Question:
In my project, i have to set an image rating value in any format (*.png, *.jpg, *.bmp etc.), and return the value.
I try to use 'PropertyItem'. it doesnt work.
'''
Image im = Image.FromFile("D:\2.jpg");
int intValue = 3;
byte[] intBytes = BitConverter.GetBytes(intValue);
if (BitConverter.IsLittleEndian)Array.Reverse(intBytes);
byte[] result = intBytes;
PropertyItem prop = im.GetPropertyItem(18246);
prop.Value = result;
im.SetPropertyItem(prop);
'''
Does any one do this, if yes how, thanks?
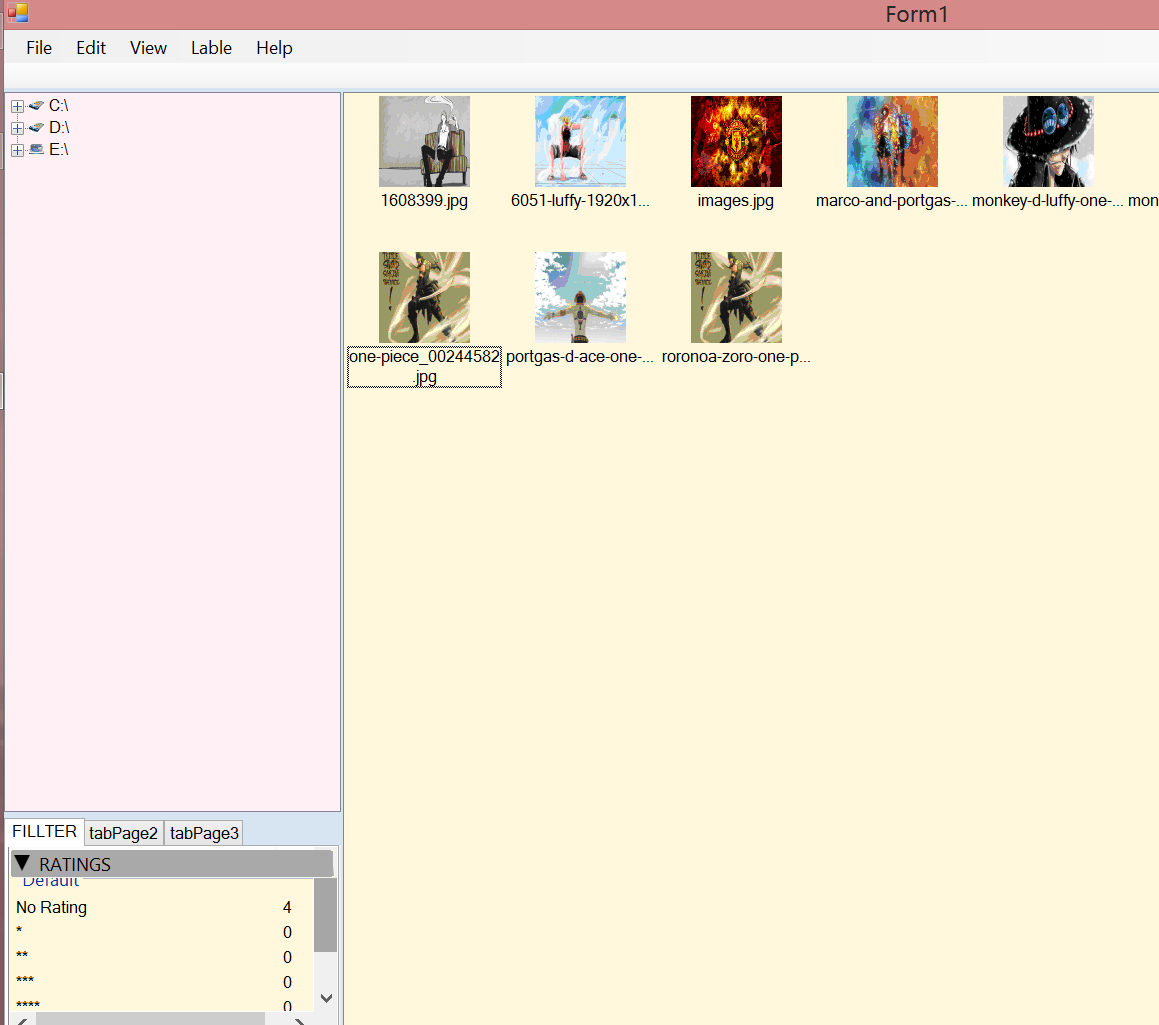
Answer: To set up Rating You have to set up two values. and
- -
These two values are corresponding to each other. So setting just Rating doesn't reflect Rating stars in Windows. (In fact it is very tricky because You set value, You can read it, but in Windows Explorer nothing changes).
'''
class Program
{
static void Main(string[] args)
{
//0,1,2,3,4,5
SetRating(0);
SetRating(1);
SetRating(2);
SetRating(3);
SetRating(4);
SetRating(5);
}
private static void SetRating(short ratingValue)
{
short ratingPercentageValue = 0;
switch (ratingValue)
{
case 0: ratingPercentageValue = ratingValue; break;
case 1: ratingPercentageValue = ratingValue; break;
default: ratingPercentageValue = (short)((ratingValue - 1) * 25); break;
}
string SelectedImage = @"d:\Trash\phototemp\IMG_1200.JPG";
using (var imageTemp = System.Drawing.Image.FromFile(SelectedImage))
{
var rating = imageTemp.PropertyItems.FirstOrDefault(x => x.Id == 18246);
var ratingPercentage = imageTemp.PropertyItems.FirstOrDefault(x => x.Id == 18249);
rating.Value = BitConverter.GetBytes(ratingValue);
rating.Len= rating.Value.Length;
ratingPercentage.Value = BitConverter.GetBytes(ratingPercentageValue);
ratingPercentage.Len = ratingPercentage.Value.Length;
imageTemp.SetPropertyItem(rating);
imageTemp.SetPropertyItem(ratingPercentage);
imageTemp.Save(SelectedImage + "new" + ratingValue +".jpg");
}
}
}
'''